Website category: jobs
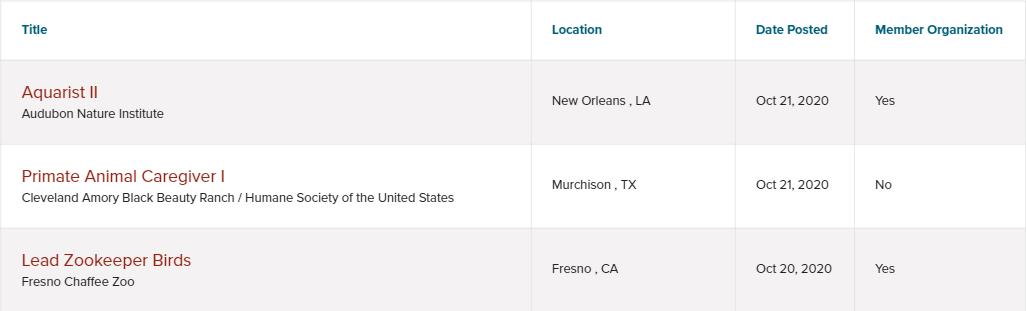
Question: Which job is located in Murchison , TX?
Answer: Primate Animal Caregiver I

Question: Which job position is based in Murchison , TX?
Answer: Primate Animal Caregiver I

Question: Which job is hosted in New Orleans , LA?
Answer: Aquarist II

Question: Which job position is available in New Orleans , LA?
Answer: Aquarist II

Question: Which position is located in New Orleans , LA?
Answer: Aquarist II

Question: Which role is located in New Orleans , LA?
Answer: Aquarist II

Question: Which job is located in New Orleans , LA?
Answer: Aquarist II

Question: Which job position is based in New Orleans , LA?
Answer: Aquarist II

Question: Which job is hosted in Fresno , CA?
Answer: Lead Zookeeper Birds

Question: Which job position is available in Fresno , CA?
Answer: Lead Zookeeper Birds

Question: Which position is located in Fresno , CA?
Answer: Lead Zookeeper Birds

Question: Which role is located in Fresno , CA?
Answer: Lead Zookeeper Birds

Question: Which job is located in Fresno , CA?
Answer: Lead Zookeeper Birds

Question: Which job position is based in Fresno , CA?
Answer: Lead Zookeeper Birds